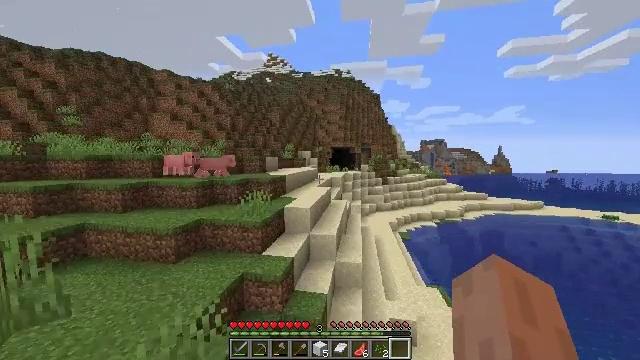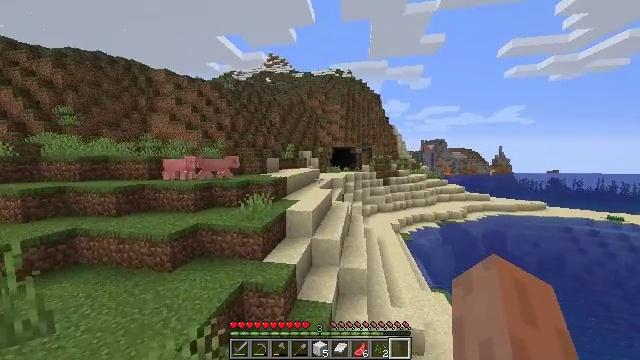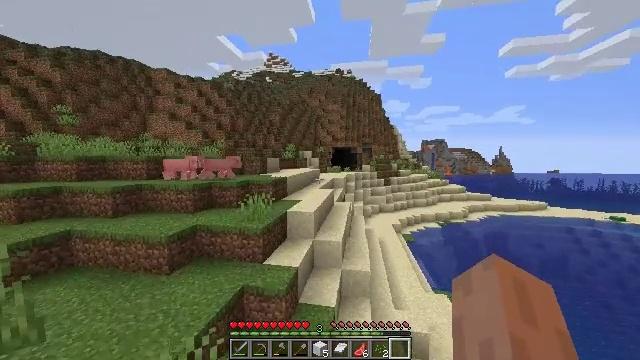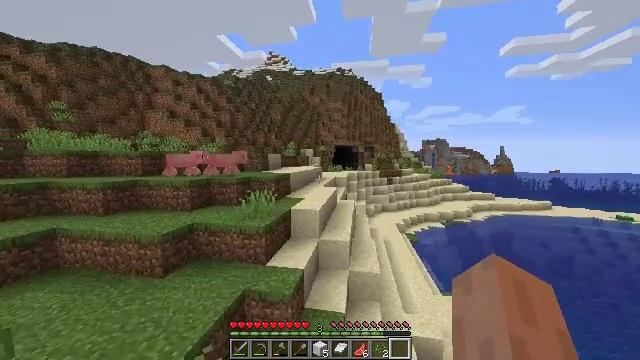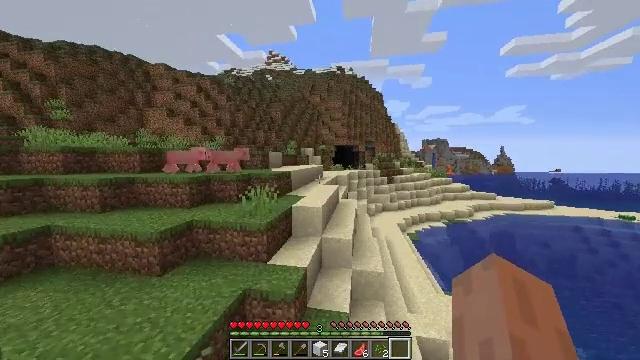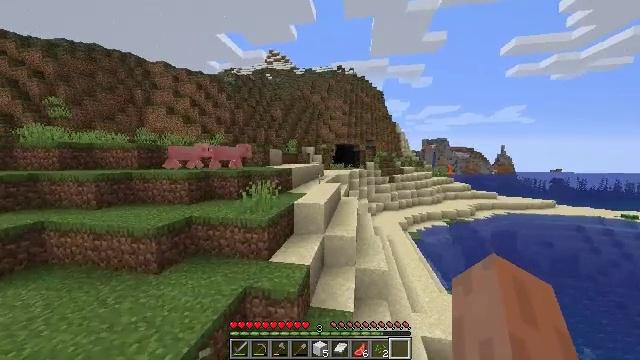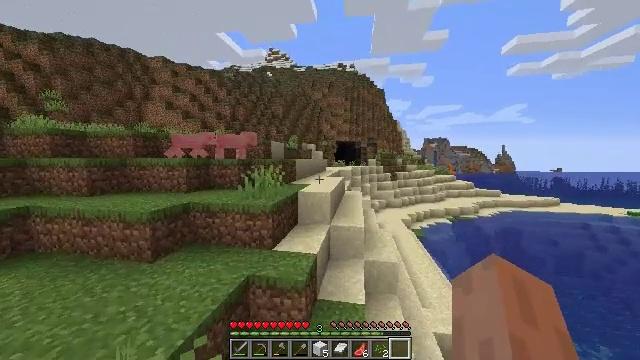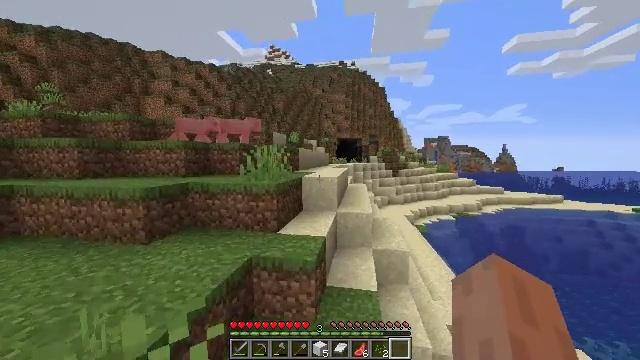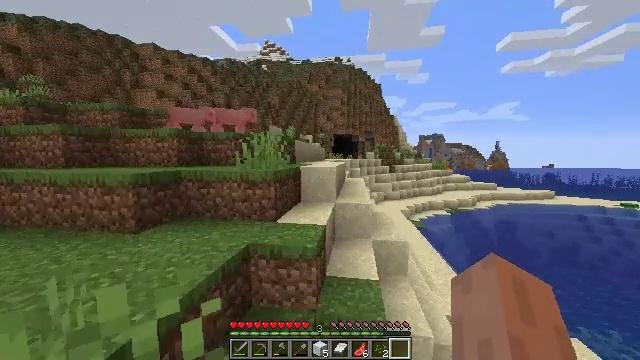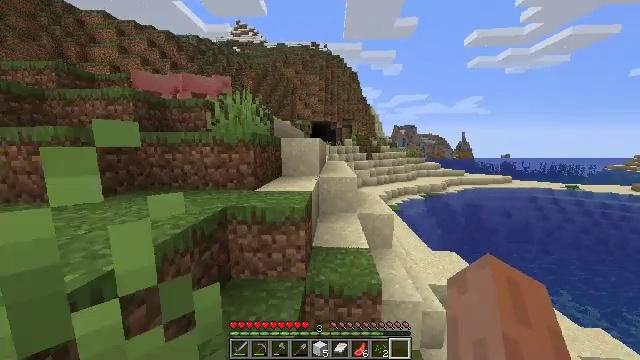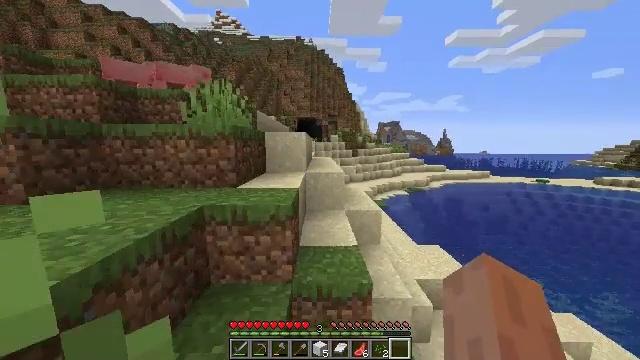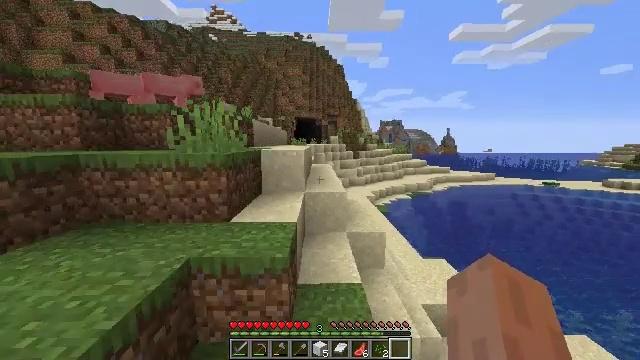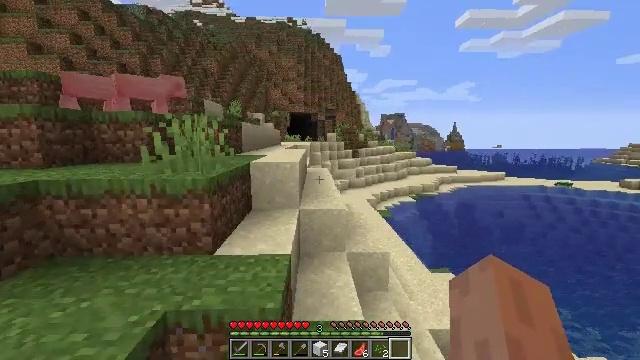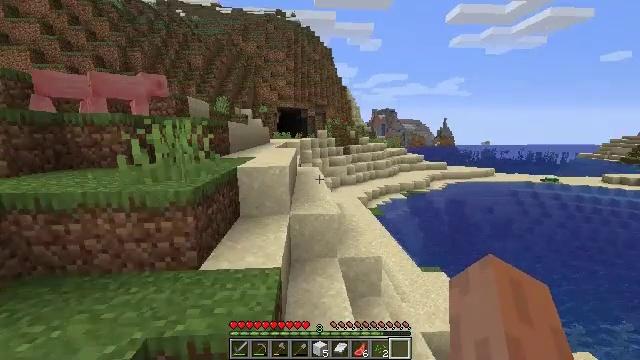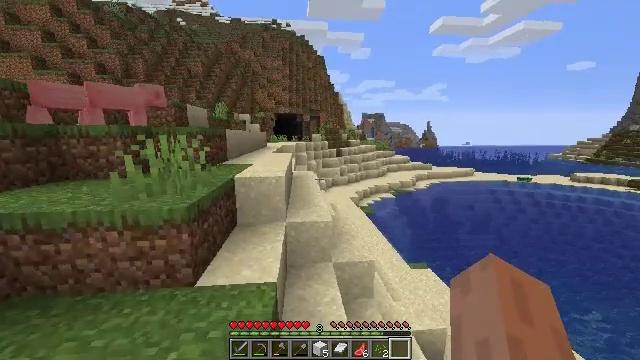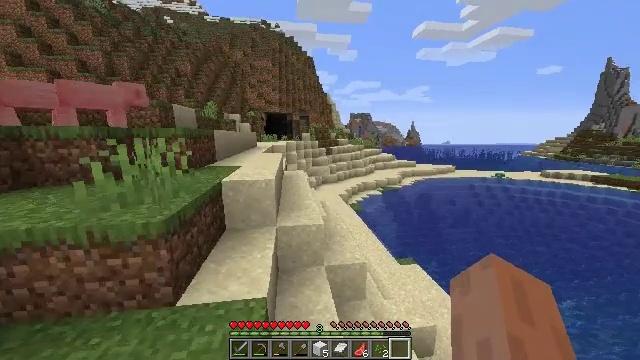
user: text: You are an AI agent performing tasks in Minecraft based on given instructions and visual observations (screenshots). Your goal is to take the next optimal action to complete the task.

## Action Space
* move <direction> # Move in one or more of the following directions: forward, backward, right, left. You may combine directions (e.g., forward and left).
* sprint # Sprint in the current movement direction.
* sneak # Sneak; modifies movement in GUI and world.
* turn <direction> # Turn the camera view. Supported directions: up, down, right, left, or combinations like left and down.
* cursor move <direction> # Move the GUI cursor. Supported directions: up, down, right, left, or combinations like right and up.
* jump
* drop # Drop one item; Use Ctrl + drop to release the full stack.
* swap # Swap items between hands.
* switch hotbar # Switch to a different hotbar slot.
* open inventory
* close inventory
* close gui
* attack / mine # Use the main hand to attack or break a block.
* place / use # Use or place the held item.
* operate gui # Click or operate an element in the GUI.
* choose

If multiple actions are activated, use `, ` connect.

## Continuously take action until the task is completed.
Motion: motion action
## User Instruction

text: Gather sand from the desert.
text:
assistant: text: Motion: move forward and move left, sprint, jump
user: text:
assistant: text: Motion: move forward and move left, sprint, jump
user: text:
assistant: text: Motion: move forward and move left, sprint, jump
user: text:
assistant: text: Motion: move forward and move left, sprint, jump
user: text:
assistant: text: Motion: move forward and move left, sprint, jump
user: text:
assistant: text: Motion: move forward and move left, sprint, jump
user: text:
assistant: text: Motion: move forward and move left, sprint, jump
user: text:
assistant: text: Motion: move forward and move left, sprint, turn right, jump
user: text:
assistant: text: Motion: move forward and move left, sprint, turn right and down, jump
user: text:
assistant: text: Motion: move forward and move left, sprint, turn right, jump
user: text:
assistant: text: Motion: move forward, sprint, jump
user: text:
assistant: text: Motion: move forward, sprint, jump
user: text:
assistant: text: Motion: move forward, sprint, turn right, jump
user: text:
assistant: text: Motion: move forward, sprint, turn right, jump
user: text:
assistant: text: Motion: move forward, sprint, turn right, jump
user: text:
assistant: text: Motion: move forward, sprint, turn right, jump
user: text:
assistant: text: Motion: move forward, sprint, turn right, jump
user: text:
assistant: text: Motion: move forward, sprint, turn right, jump
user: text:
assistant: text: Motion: move forward, sprint, turn right, jump
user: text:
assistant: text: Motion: move forward, sprint, jump
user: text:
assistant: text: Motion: move forward, sprint, jump
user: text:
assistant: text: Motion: move forward, sprint, jump
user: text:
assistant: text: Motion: move forward, sprint, jump
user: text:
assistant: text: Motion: move forward and move left, sprint, jump
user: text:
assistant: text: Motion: move forward and move left, sprint, jump
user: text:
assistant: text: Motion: move forward and move left, sprint, turn right and down, jump
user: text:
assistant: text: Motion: move forward and move left, sprint, turn right and down, jump
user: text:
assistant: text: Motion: move forward and move left, sprint, jump
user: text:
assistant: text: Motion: move forward and move left, sprint, turn right, jump
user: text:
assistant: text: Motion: move forward and move left, sprint, jump